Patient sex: M
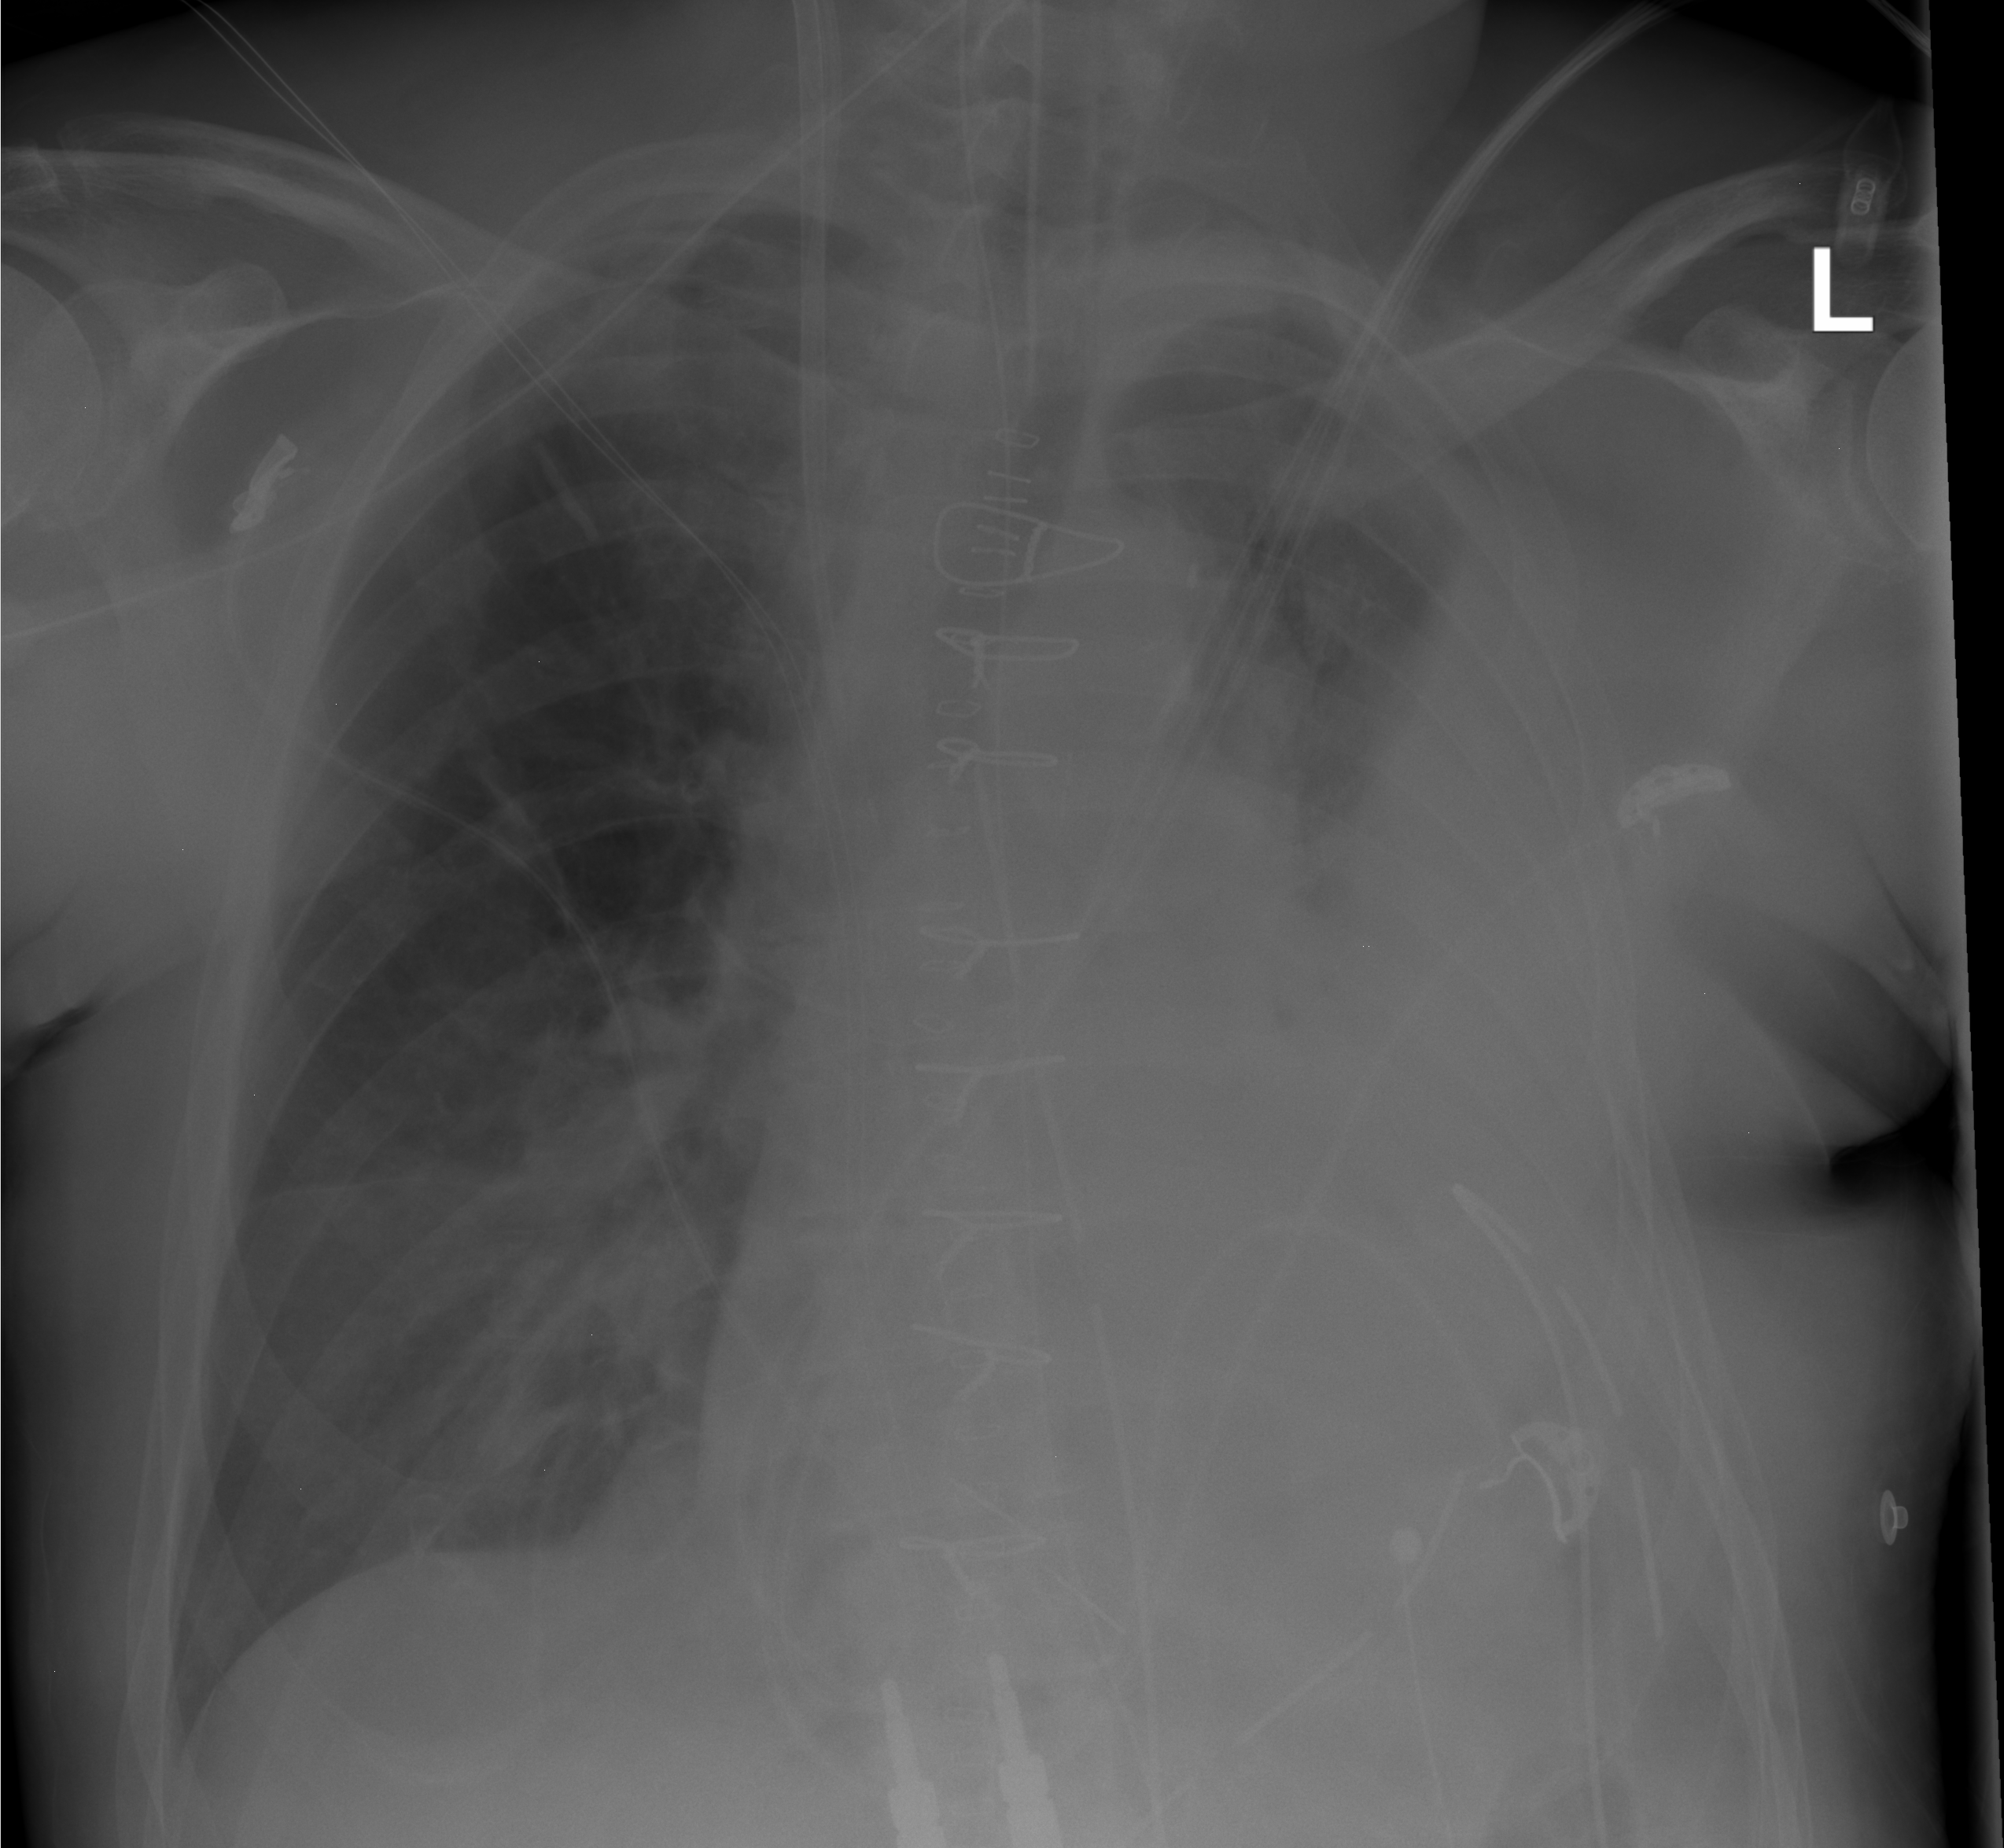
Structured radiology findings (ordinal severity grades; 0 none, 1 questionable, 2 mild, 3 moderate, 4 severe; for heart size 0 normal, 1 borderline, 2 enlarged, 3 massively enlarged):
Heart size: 0
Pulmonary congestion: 0
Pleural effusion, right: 0
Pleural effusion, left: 3
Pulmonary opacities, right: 2
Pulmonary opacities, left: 0
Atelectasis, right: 1
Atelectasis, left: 2